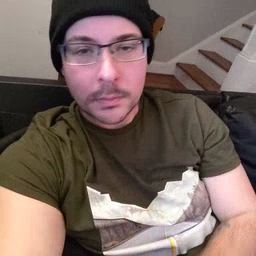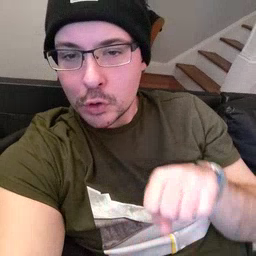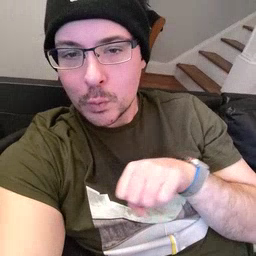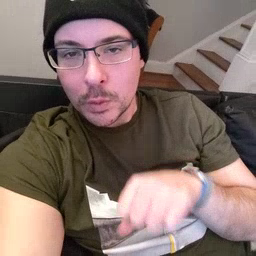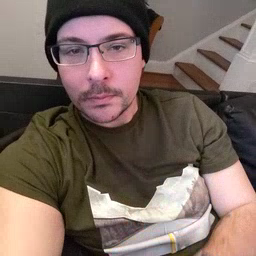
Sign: shoe